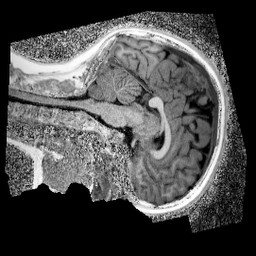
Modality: UNIT1_denoised
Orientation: sagittal
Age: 10
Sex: female
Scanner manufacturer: siemens
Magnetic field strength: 3 T
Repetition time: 4 s
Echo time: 0.00299 s